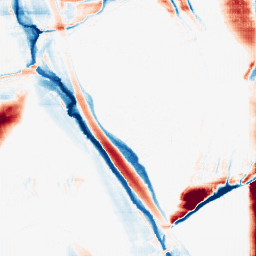
Category: morphological
Decomposition family: morphological_ellipse
Decomposition parameters: operation: average
width: 5
height: 50
Upsampling method: fft_zeropad
Upsampling parameters: scale: 2
Upsampling scale: 2